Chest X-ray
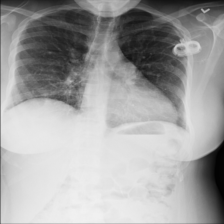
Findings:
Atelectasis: negative
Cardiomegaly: negative
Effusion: negative
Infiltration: negative
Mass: negative
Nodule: negative
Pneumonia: negative
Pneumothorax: negative
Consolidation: negative
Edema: negative
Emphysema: negative
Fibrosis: negative
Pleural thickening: negative
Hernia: negative